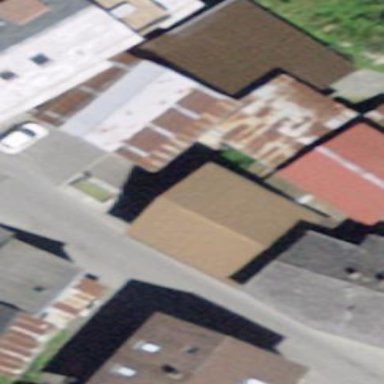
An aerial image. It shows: Building.